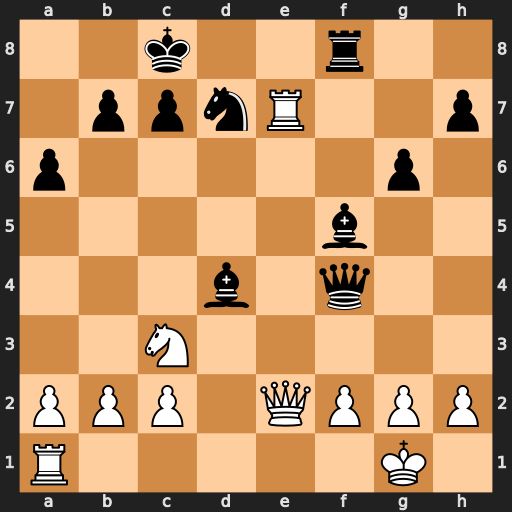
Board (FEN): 2k2r2/1ppnR2p/p5p1/5b2/3b1q2/2N5/PPP1QPPP/R5K1
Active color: w
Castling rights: -
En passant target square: -
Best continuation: Re8+ Rxe8 Qxe8#